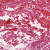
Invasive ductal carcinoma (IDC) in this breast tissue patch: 0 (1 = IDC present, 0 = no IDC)